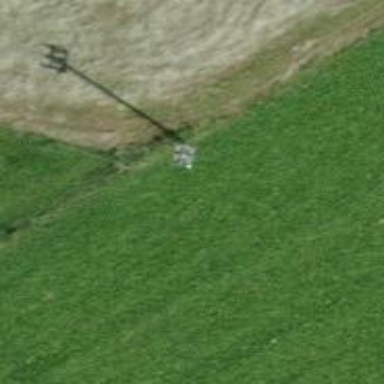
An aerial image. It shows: Power pole.